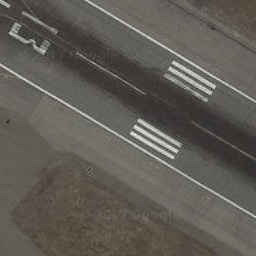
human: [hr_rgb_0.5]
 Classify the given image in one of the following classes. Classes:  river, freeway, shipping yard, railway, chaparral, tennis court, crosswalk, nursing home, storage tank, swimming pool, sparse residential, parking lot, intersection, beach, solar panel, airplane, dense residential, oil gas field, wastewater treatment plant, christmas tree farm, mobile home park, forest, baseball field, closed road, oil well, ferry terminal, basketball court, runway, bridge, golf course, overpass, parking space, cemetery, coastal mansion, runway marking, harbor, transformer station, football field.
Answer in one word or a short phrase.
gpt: runway